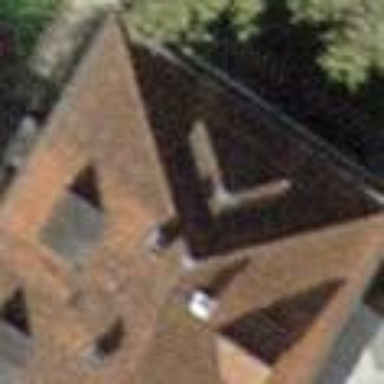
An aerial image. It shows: Terrace building.